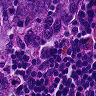
Metastatic tissue present: yes